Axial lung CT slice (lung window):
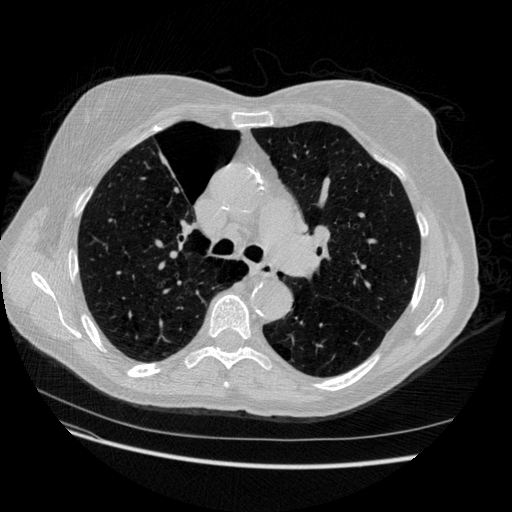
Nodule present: no